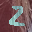
Label: 2